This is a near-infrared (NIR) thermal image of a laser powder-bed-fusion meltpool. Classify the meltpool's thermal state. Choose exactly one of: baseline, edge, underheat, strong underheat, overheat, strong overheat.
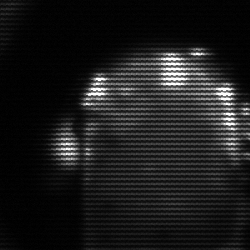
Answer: baseline